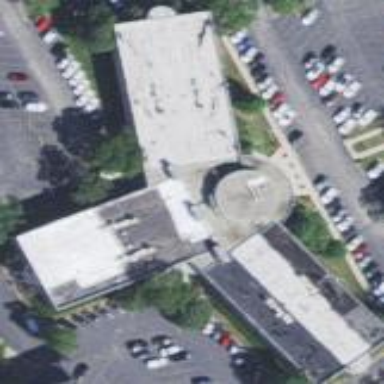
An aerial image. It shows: Office building.